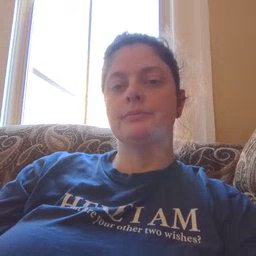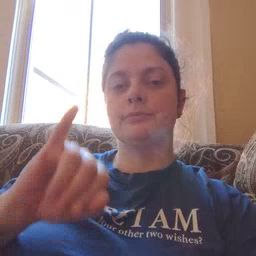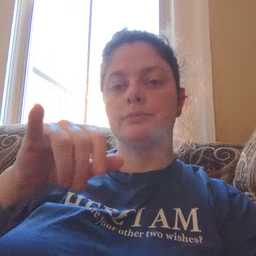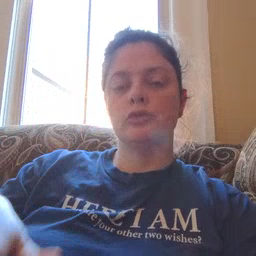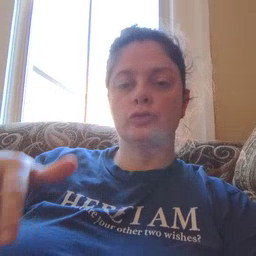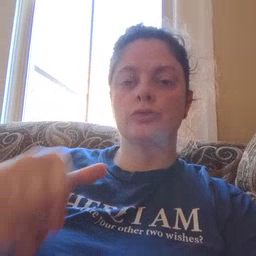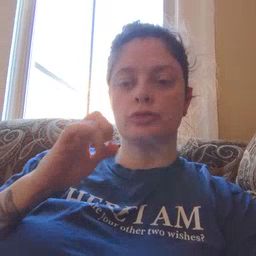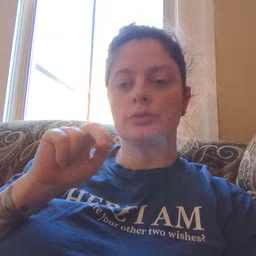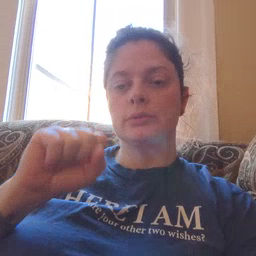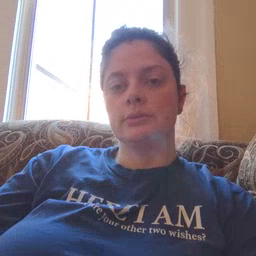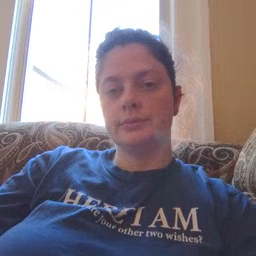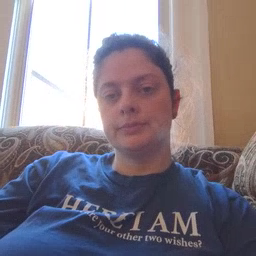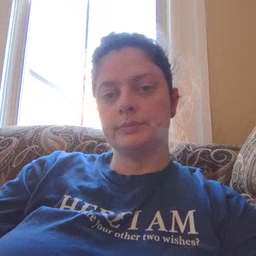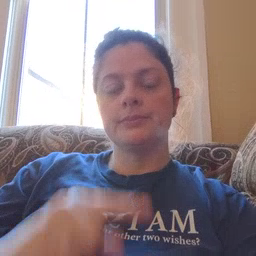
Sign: jeans